Question: In dynamic Web Project I have - default.html page
'''
<!DOCTYPE html PUBLIC "-//W3C//DTD HTML 4.01 Transitional//EN" "http://www.w3.org/TR/html4/loose.dtd">
<html>
<head>
<link rel="stylesheet" href="./Styles/Site.css" type="text/css" />
<title>Create new customer</title>
</head>
<body>
<a href="\WEB-INF
orms\CustomerMenu.jsp">Test new</a>
</body>
</html>
'''
I have also the CustomerMenu.jsp page -
'''
<!DOCTYPE html PUBLIC "-//W3C//DTD HTML 4.01 Transitional//EN" "http://www.w3.org/TR/html4/loose.dtd">
<html>
<head>
<link rel="stylesheet" href="./Styles/Site.css" type="text/css" />
<title>Create new customer</title>
</head>
<body>
// Table ..
</body>
</html>
'''
The pages hierarchy is as the snapshot -

When I press on the link in default.html I get error message
'''
- HTTP Status 404 -
--------------------------------------------------------------------------------
type Status report
message
description The requested resource () is not available.
'''
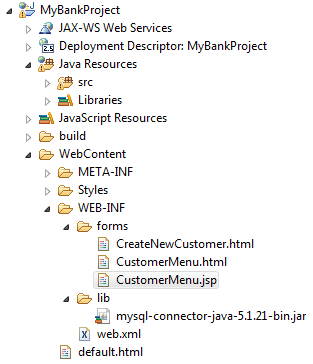
Answer: Files in '/WEB-INF' folder are not publicly accessible without using a front controller <URL>.
If you need to access a JSP file by URL, then you should not be placing the JSP in '/WEB-INF' folder. Put it outside the '/WEB-INF' folder
'''
WebContent
|-- forms
| |-- CreateNewCustomer.html
| |-- CustomerMenu.html
| '-- CustomerMenu.jsp
|-- WEB-INF
: :
'''
and fix the link accordingly.
'''
<a href="forms/CustomerMenu.jsp">Test new</a>
'''